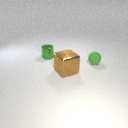
small green rubber sphere to the right of large brown metal cube